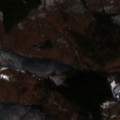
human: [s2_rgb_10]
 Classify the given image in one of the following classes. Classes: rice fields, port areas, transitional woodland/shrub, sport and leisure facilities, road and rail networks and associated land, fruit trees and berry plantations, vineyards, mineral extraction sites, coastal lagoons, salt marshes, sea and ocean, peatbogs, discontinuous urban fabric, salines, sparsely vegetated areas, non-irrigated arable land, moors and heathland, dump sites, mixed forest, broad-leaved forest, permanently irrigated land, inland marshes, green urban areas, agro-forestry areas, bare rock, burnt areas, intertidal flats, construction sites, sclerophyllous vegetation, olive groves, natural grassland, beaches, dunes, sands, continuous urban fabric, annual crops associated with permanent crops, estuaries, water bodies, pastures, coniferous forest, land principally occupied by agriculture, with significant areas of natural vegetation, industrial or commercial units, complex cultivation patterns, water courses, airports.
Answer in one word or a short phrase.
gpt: land principally occupied by agriculture, with significant areas of natural vegetation, broad-leaved forest, coniferous forest